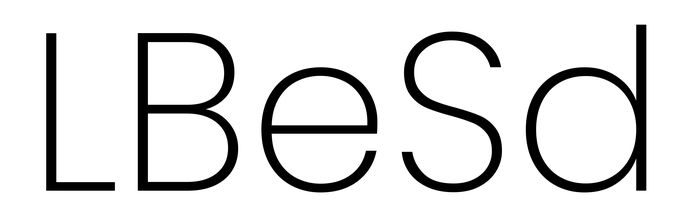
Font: Poppins-ExtraLight